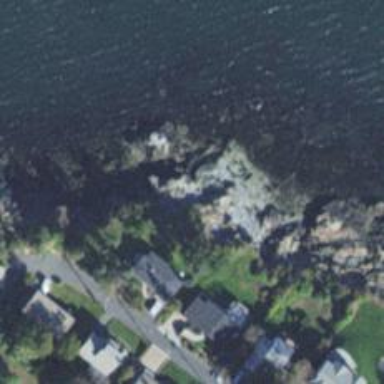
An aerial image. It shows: Natural cliff.